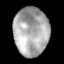
Tissue: lung
Cell type: T cells
Senescence score: 0.2196
Nuclear area (px): 1656
Mean DAPI intensity: 169.842